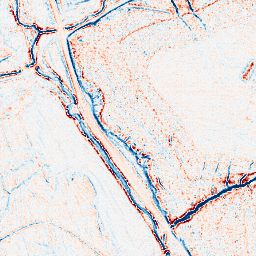
Category: edge_preserving
Decomposition family: anisotropic_diffusion
Decomposition parameters: iterations: 5
kappa: 30
gamma: 0.2
Upsampling method: sinc_blackman
Upsampling parameters: scale: 8
kernel_size: 16
Upsampling scale: 8